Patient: sex F, age 75
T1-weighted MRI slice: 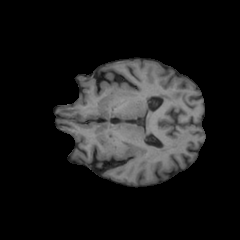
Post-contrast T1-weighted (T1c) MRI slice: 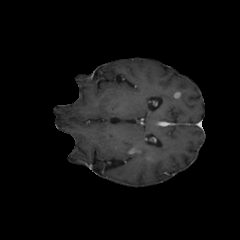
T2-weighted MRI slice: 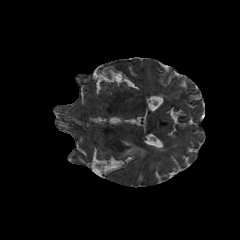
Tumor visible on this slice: yes
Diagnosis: Glioblastoma, IDH-wildtype
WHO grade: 4